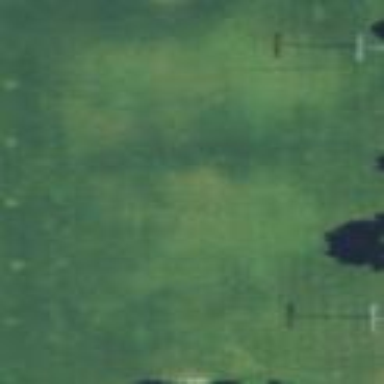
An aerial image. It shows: Soccer pitch for leisure land activities.